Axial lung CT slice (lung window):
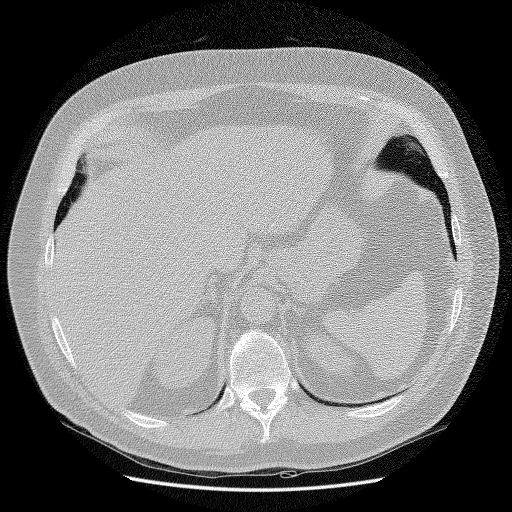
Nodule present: no